Question: I was wondering how I can realize with jQuery the simple example in the following image.
Basically it's a fixed-heigt container div and I wish to make the content inside of it (a list of paragraph) scrollable up/down by arrows.
I need arrows commands and no scrollbars and I wish to not use any plugin (if it's possible), like <URL> example.
Consider that I don't know the exactly height of the entire content, because it's ajax loaded and so it can be variable.
Any help will be strongly appreciated.
Thanks in advance.

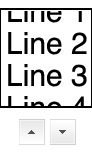
Answer: You are probably looking for <URL>. But, If you want to bring native HTML scroll bars, then defining a overflow property, does the job for you.
'''
div { overflow-y: scroll }
'''
## Updates
---
I made a very simple <URL> of how the scroller can be create with just simple jQuery.
Another <URL>, with the scroll limits. Perfect to be called a plugin on the making.
## Update 2
What you are looking for is click and hold event, which is not available but, we can use 'mousedown' event to build a workaround.
Check a udpated <URL>